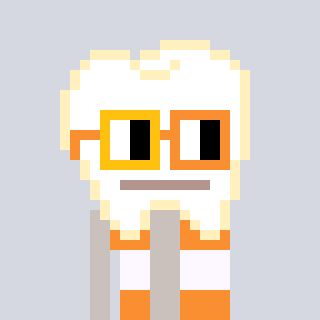
a pixel art character with square yellow and orange glasses, a tooth-shaped head and a foggrey-colored body on a cool background